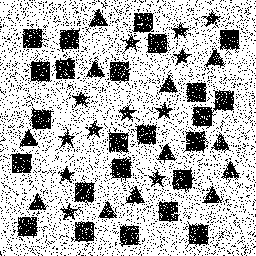
Squares: 24
Triangles: 12
Stars: 12
Total shapes: 48